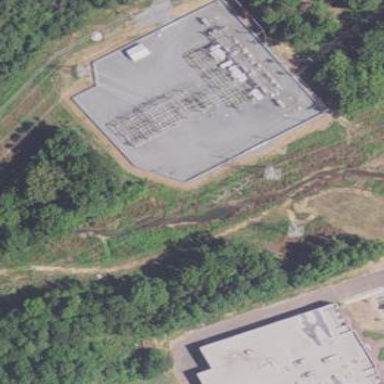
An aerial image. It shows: Distribution level power substation surrounded by fence.